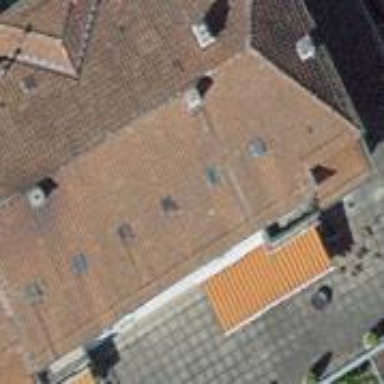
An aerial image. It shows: Building with hipped roof design.